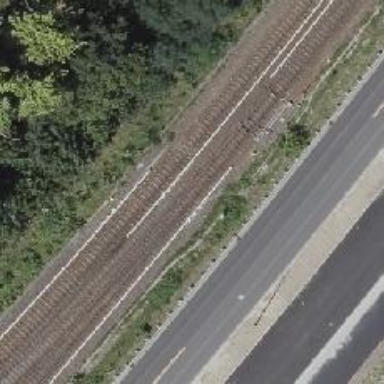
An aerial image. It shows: Electrified light rail railway.